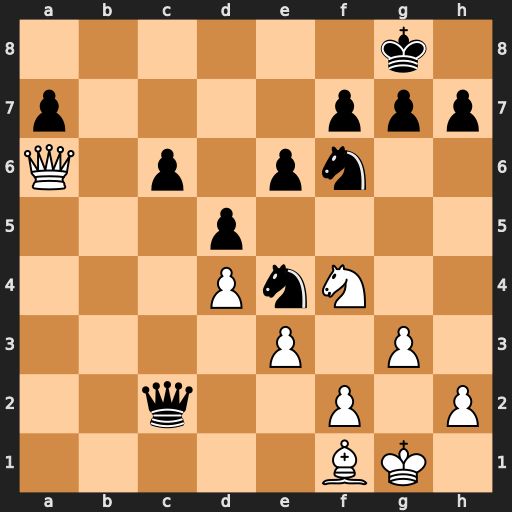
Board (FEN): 6k1/p4ppp/Q1p1pn2/3p4/3PnN2/4P1P1/2q2P1P/5BK1
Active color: w
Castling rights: -
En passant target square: -
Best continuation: Qc8+ Ne8 Qxe8#